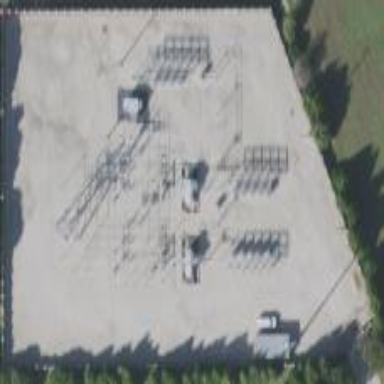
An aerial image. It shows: Outdoor distribution level power substation.